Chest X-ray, AP view. Patient: 30 years old, sex M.
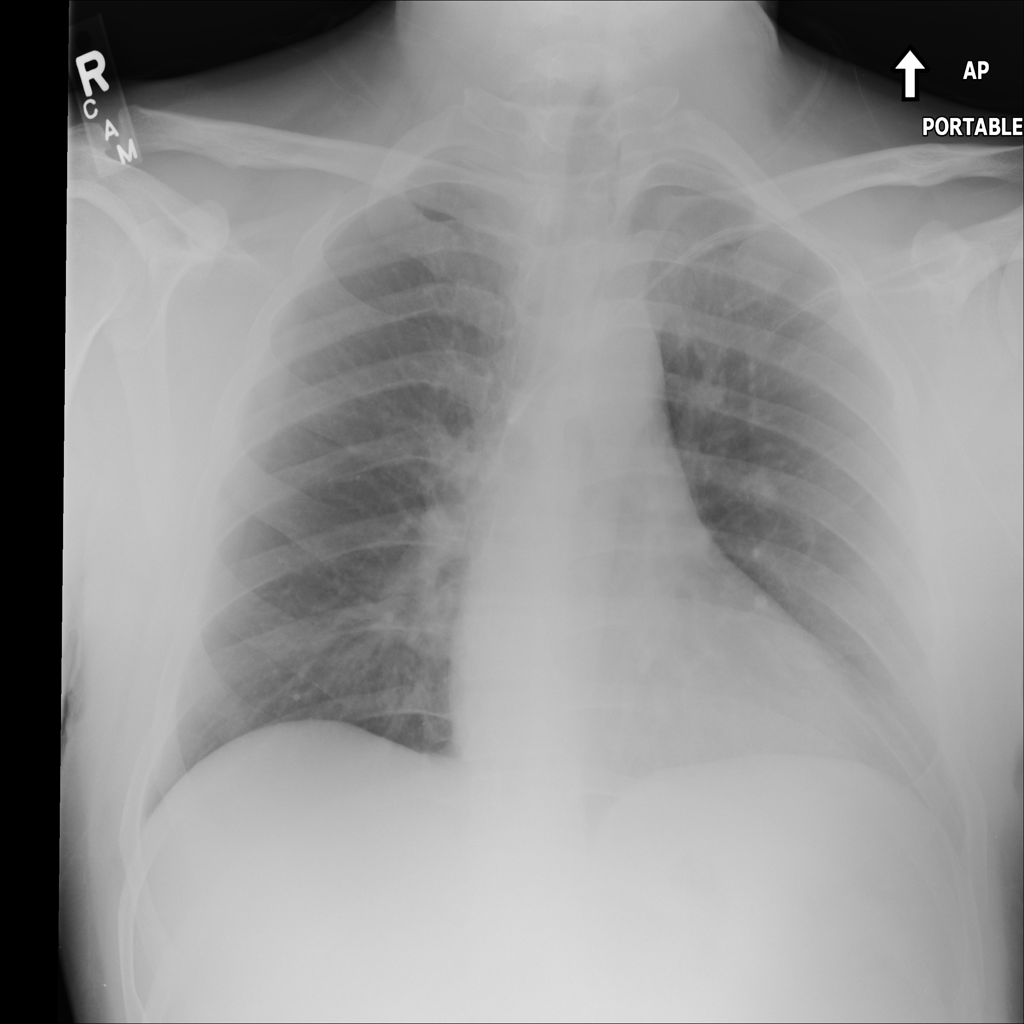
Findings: No Finding